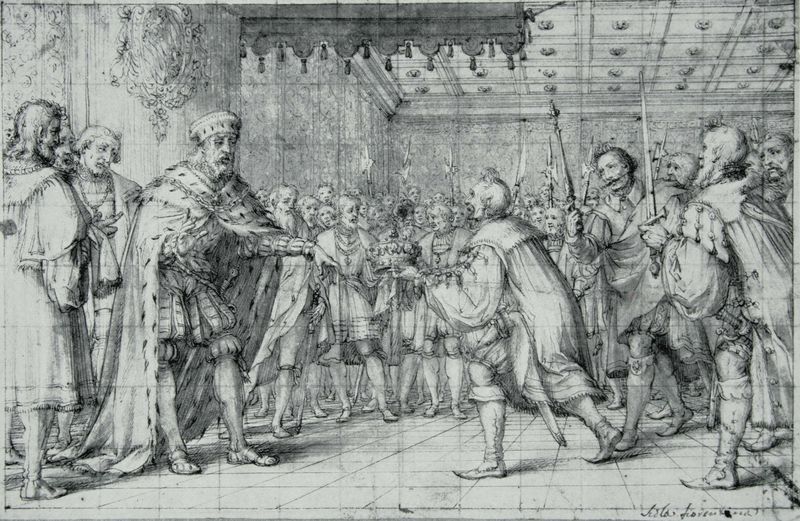
Titel: Zurückweisung der böhmischen Königskrone durch Albrecht III.
Künstler: Hans Werl
Standort: Paris
Institution: Sammlung F. Lugt
Schlagwörter: hand, mann, umhang, weiß, menschen, grau, haar, mund, männer, nase, raum, schwarz, skizze, zeichnung, zimmer, fest, haube, menge, alt, bart, bärte, feier, hose, mütze, schnurrbart, halten, hermelin, kleidung, kragen, pelz, stehen, vollbart, hände, signatur, boden, fransen, gewand, haare, mantel, decke, personen, krone, locken, beine, fell, perspektive, studie, kette, grafik, graphik, linien, hof, signiert, saal, gefolge, kaiser, könig, lanze, soldaten, thron, inschrift, stuck, quaste, sandalen, knie, waden, halskette, strümpfe, bayern, palast, zentralperspektive, rückenfigur, geben, druck, schraffur, radierung, stich, fliesen, schwarzweiß, schwert, schwerter, uniform, waffen, ketten, knien, schwerte, waffe, mäntel, bleistift, stiefel, herrscher, nerz, holzdecke, reichen, entwurf, festlich, ritter, rüstung, wappen, pelzmantel, wams, herzog, krönung, empfang, audienz, baldachin, lanzen, edelmänner, kniebundhose, übergabe, kassettendecke, gesandte, gesandter, speer, edelmann, pluderhose, hermelinmantel, raster, wertvoll, bitten, insignien, zepter, kniefall, quasten, schnabelschuhe, vorzeichnung, kasettendecke, franse, maximilian, rasterung, linein, berater, oden, bringen, thronsaal, feierlich, höflinge, heerpauke, kuhmaulschuhe, stuckatur, hilfslinien, zobel, landsknechte, stuccatur, kkrönung, quatriert, thronsall, zbel, zeichnung krone